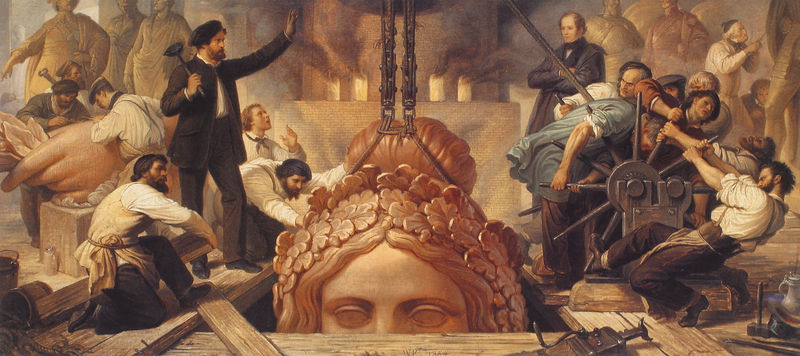
Titel: Freskenzyklus der Neuen Pinakothek
Künstler: Wilhelm von Kaulbach
Institution: München, Neue Pinakothek
Schlagwörter: blau, feuer, gemälde, hand, kopf, mann, menschen, frau, haar, holz, hut, männer, stirn, weiss, hemd, gesicht, historie, rauch, boden, haare, arbeit, ofen, skulptur, statue, kette, arbeiter, figuren, rad, kraft, atelier, kerzen, metall, balken, bretter, bronze, plastik, steinmetz, eisen, bayern, münchen, flaschenzug, kran, winde, denkmal, brett, künstler, ketten, kranz, lorbeer, lorbeerkranz, ranke, handwerk, handwerker, werkstatt, werkzeug, hammer, eichen, blätterkranz, guss, ludwig i, stahl, meister, holzbalken, luke, bildhauer, baustelle, holzbretter, anstrengend, kolossal, theresienwiese, bavaria, bauhütte, eichenlaub, raste, schmelze, kurbel, herstellung, frauenkopf, schwanthaler, errichten, akanthusblatt, gießerei, konstruieren, ateleir, eichenkranz, skulpturenkopf, loirbeerkranz, schwantaler, gusswerkstatt, hochhieven, jleidung, flschenzug